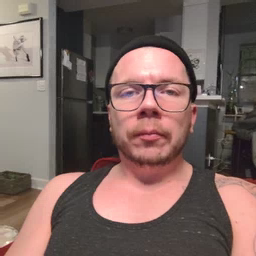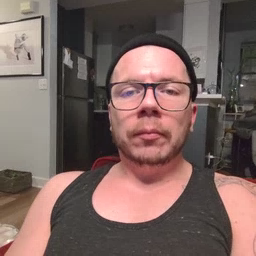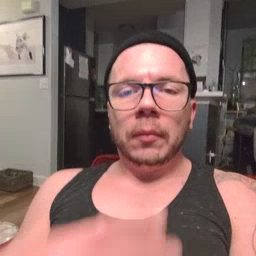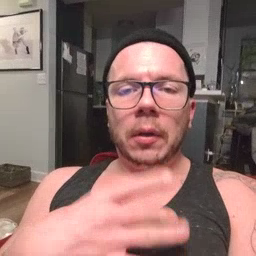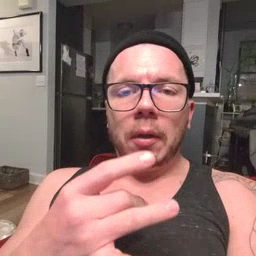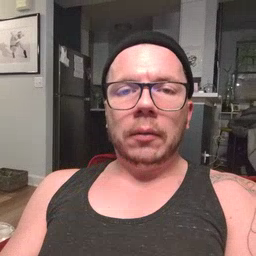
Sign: like